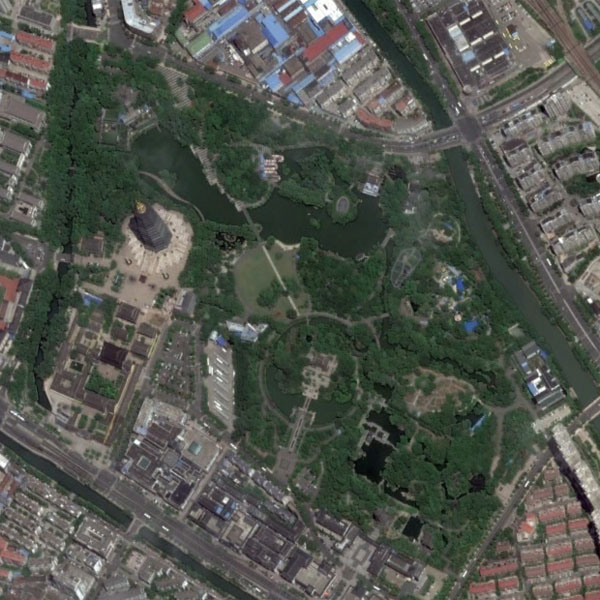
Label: Park